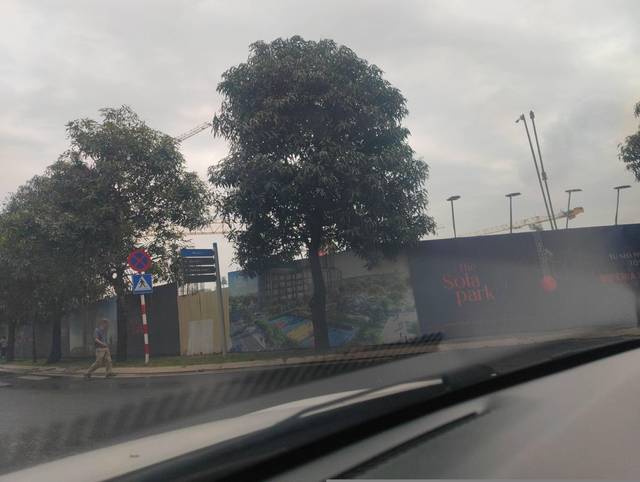
Region: Vietnam
Coordinates: 21.007, 105.74